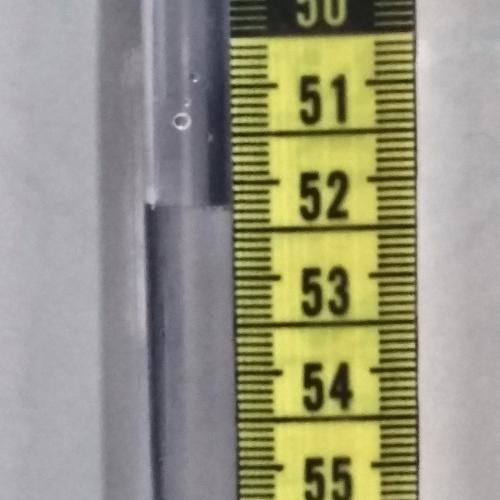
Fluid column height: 52.2 cm